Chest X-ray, PA view. Patient: 51 years old, sex M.
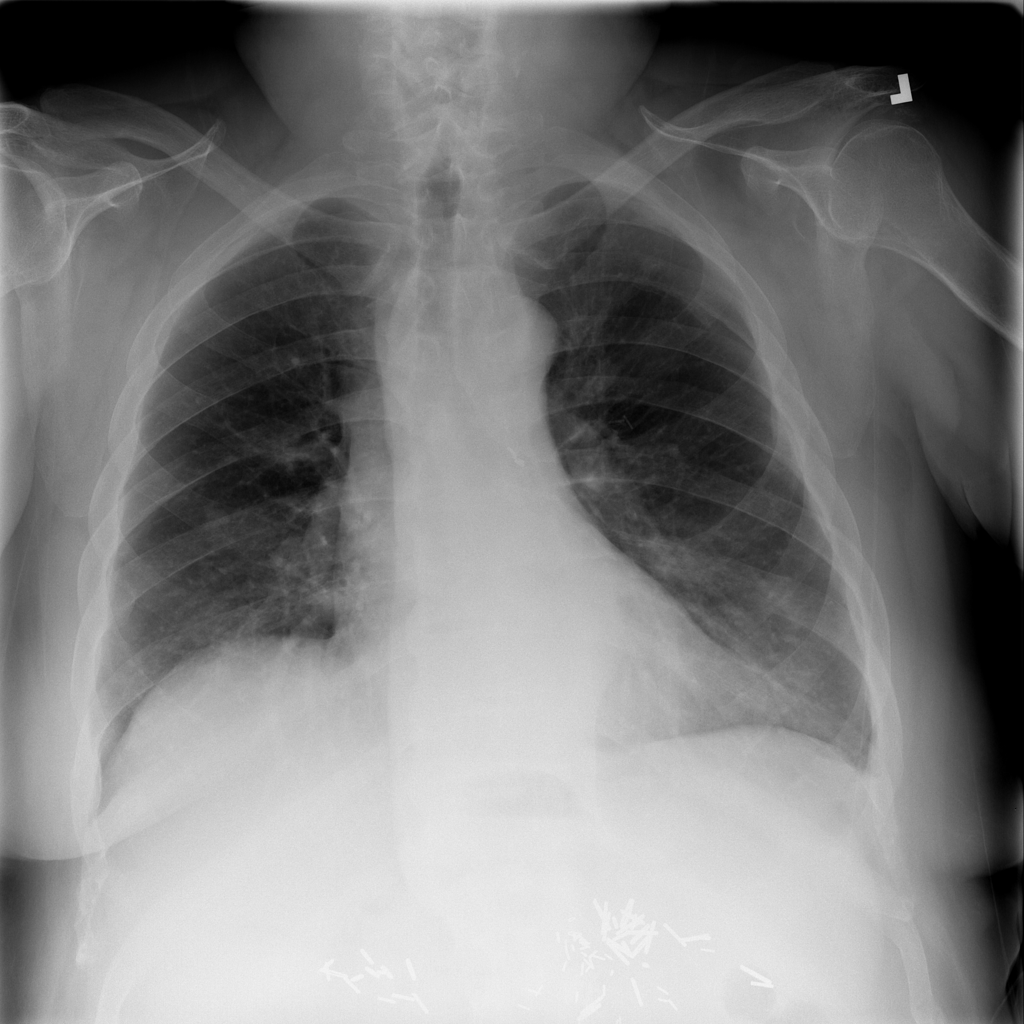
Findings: Infiltration